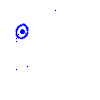
Particle: pion